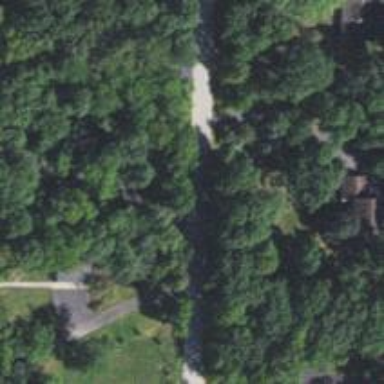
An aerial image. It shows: Driveway leading to service road.